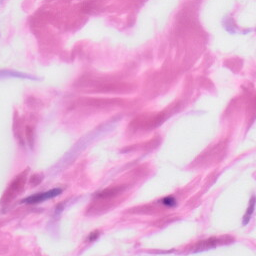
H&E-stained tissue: Skin